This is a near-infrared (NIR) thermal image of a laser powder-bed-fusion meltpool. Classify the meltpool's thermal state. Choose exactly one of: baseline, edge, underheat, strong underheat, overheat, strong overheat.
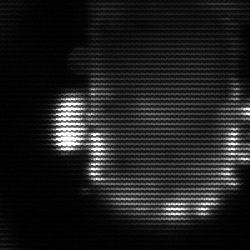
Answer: baseline